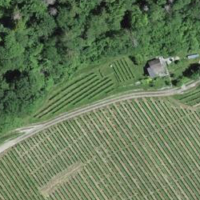
EUNIS habitat code: 40
Species observed at this site:
Medicago sativa